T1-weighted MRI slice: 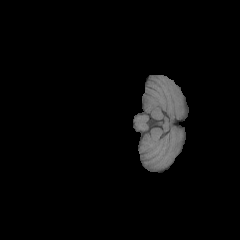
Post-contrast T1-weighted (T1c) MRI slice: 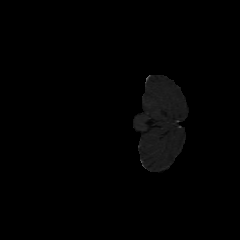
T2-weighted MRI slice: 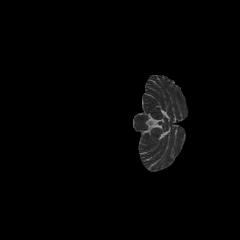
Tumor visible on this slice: no